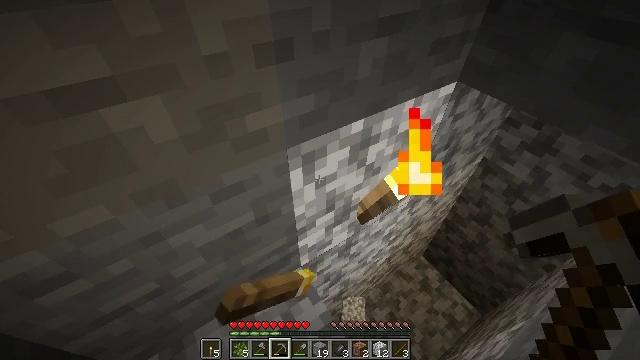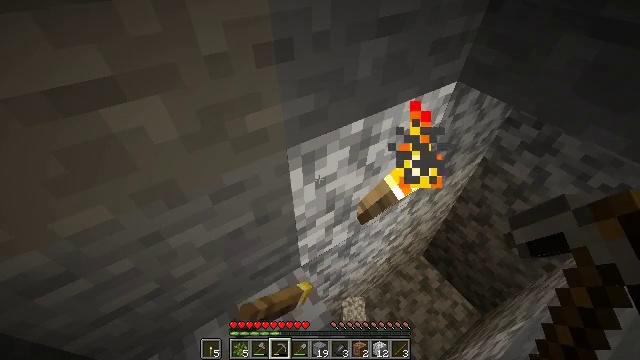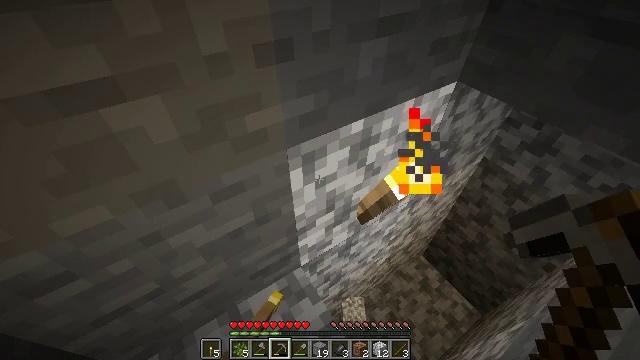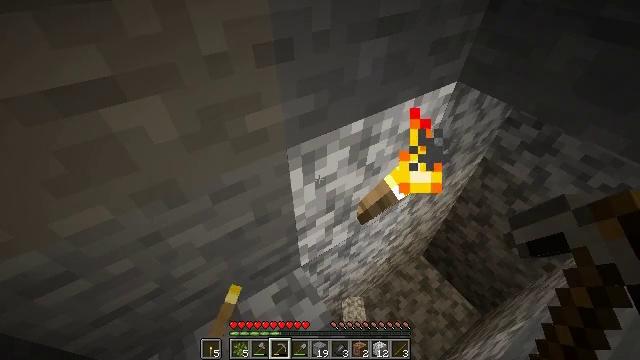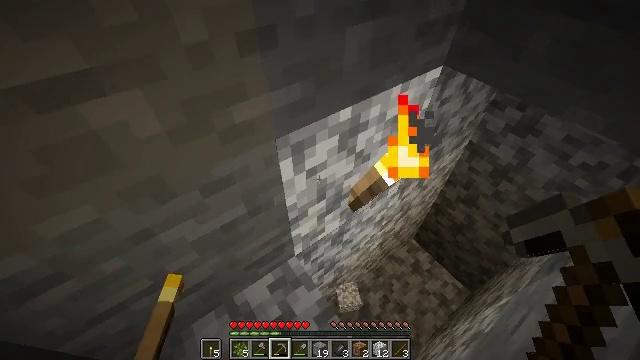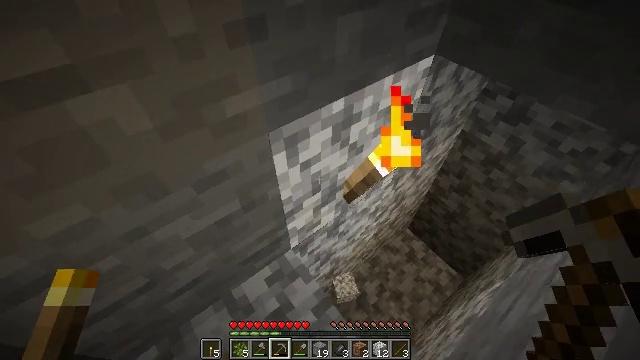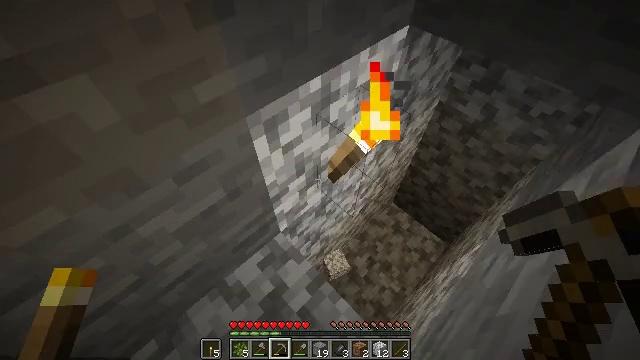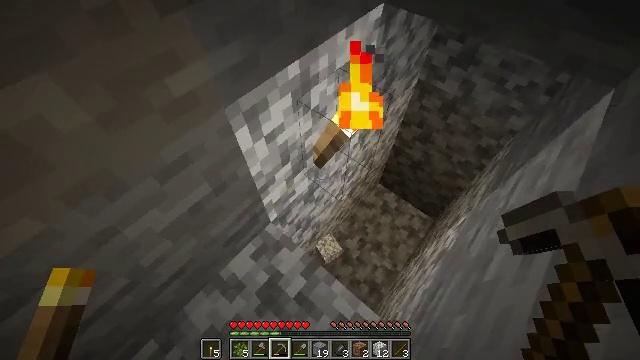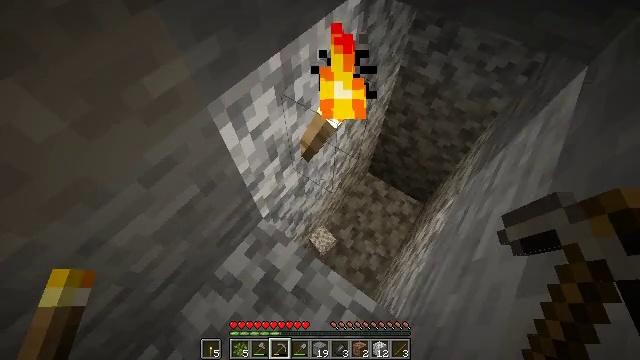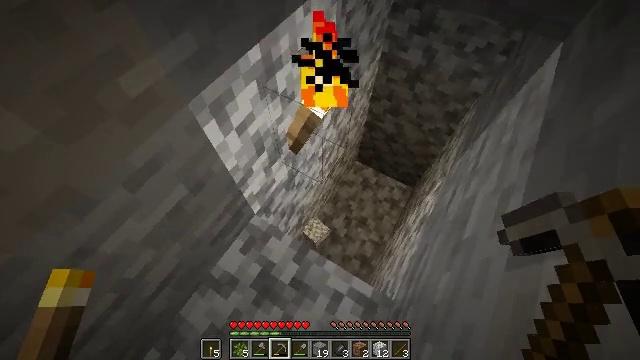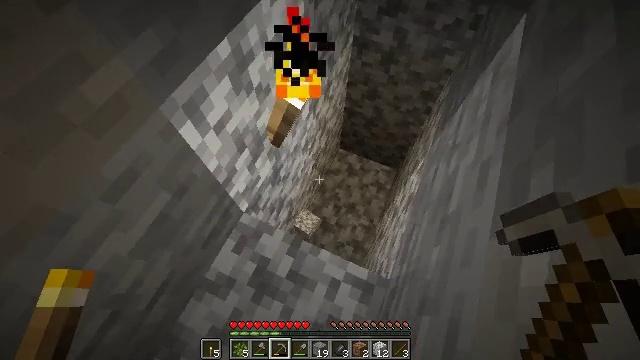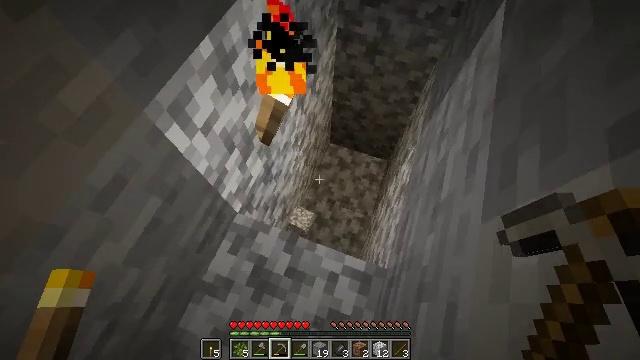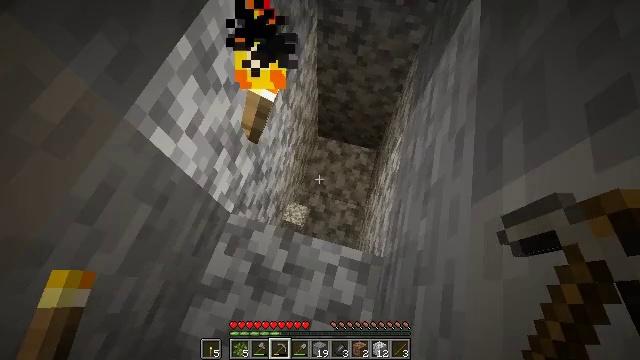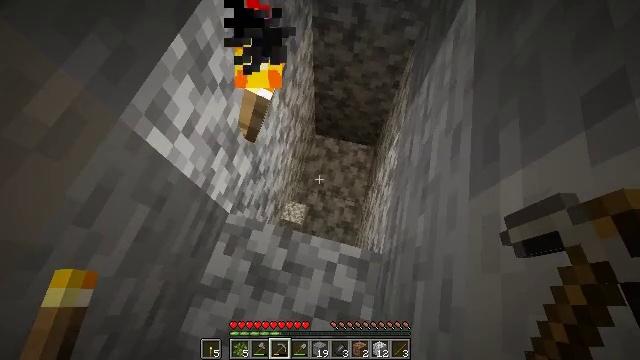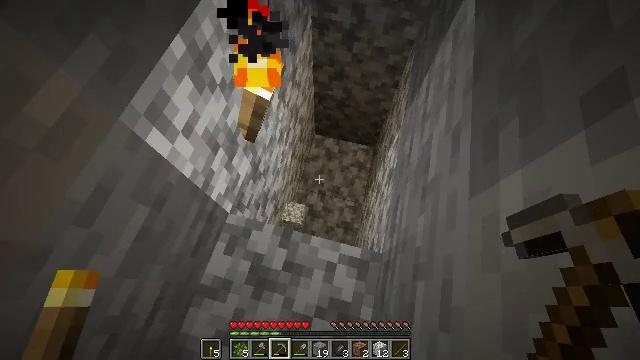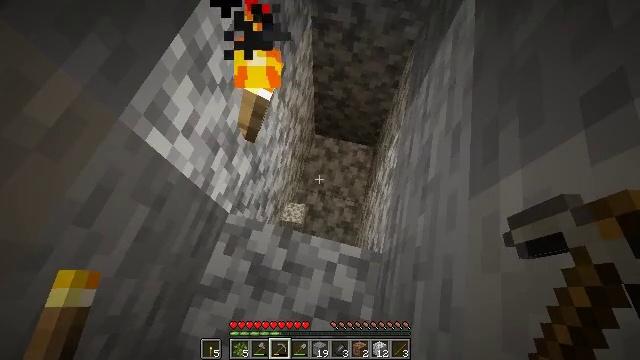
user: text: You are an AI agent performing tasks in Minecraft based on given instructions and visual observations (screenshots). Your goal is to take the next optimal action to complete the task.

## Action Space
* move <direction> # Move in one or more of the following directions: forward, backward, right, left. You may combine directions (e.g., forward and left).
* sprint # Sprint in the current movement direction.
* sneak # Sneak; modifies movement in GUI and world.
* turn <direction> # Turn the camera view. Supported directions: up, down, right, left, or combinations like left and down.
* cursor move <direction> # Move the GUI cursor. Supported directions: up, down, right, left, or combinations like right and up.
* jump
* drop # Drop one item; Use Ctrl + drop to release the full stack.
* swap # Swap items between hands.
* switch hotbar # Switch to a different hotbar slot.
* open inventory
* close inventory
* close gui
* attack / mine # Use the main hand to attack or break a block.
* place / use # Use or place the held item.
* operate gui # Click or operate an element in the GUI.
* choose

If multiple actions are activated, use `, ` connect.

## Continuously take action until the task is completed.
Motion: motion action
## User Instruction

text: Mine stone underground.
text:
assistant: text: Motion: use / place
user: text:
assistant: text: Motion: no_op
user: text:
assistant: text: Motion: no_op
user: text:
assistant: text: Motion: turn right and down
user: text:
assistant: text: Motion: turn right and down
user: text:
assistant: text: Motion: turn right and down
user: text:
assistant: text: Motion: turn right and down
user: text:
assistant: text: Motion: turn right and down
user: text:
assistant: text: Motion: turn right and down
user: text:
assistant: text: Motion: turn right and down
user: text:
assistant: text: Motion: turn right and down
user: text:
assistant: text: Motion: turn right and down
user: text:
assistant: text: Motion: turn right
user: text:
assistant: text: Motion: no_op
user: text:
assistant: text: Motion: no_op
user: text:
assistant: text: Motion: no_op
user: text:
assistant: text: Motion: no_op
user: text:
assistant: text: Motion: no_op
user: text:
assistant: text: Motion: no_op
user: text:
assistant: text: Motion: open inventory
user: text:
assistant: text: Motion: open inventory
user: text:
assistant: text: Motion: open inventory
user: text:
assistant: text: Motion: open inventory
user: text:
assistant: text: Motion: open inventory
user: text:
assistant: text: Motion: open inventory
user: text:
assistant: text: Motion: open inventory
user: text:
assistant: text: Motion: open inventory
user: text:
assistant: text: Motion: open inventory
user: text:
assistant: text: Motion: open inventory
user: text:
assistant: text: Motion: open inventory